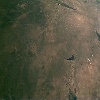
Label: land